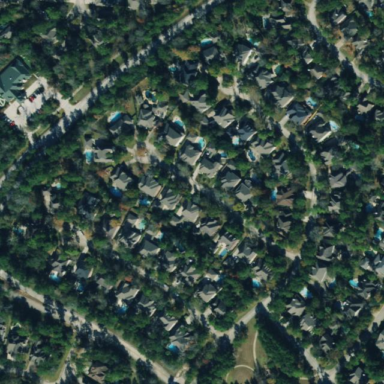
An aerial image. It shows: Residential area within neighborhood.